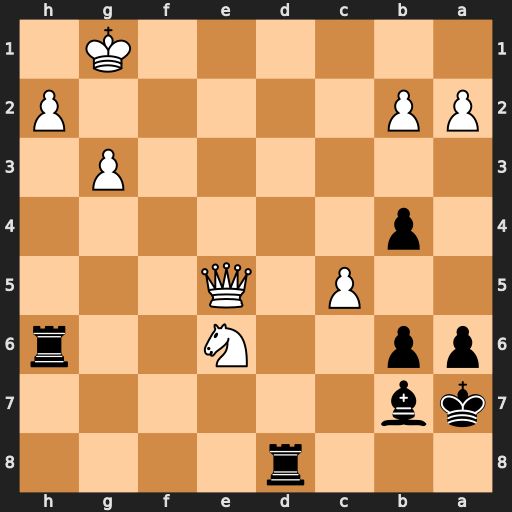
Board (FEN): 3r4/kb6/pp2N2r/2P1Q3/1p6/6P1/PP5P/6K1
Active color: b
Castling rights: -
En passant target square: -
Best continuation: Rd1+ Kf2 Rxh2+ Ke3 Re1+